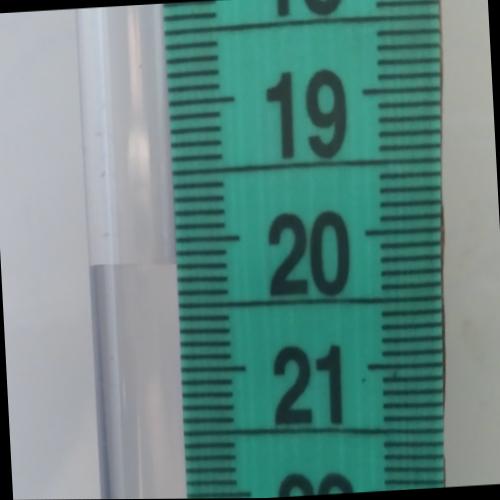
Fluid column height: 20.2 cm